Field crop: tomato
Growth stage: 1
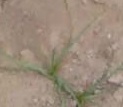
Species: cyperus